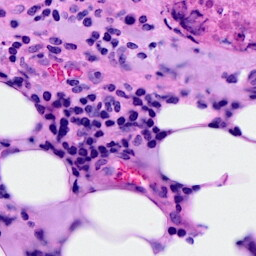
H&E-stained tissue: Breast